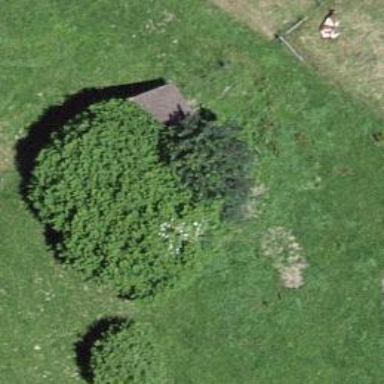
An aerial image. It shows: Barn.